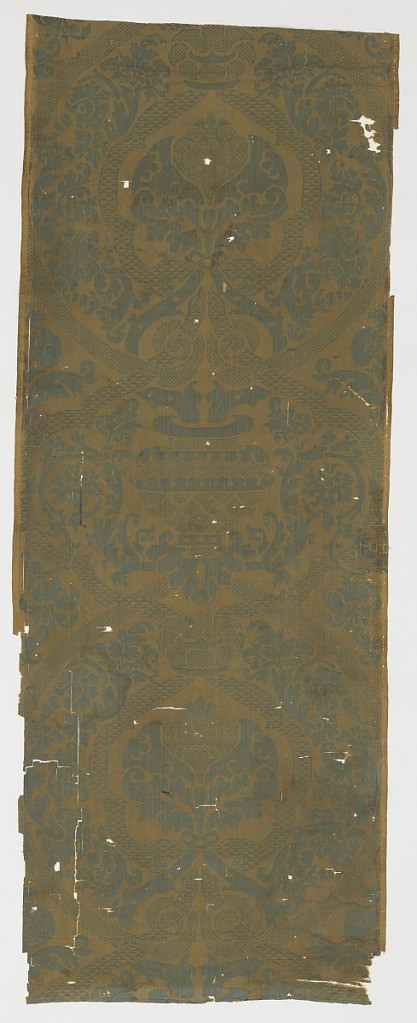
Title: Textile
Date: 16th–17th century
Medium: silk Technique: 4&1 satin damask
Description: Interlacing ogives containing foliage and urns, Blue/green warp, yellow weft. Selvages at both sides.